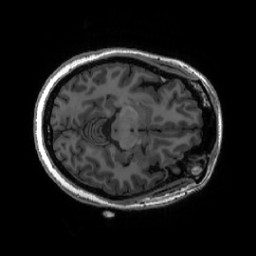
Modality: T1w
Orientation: axial
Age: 35
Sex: female
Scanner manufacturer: ge
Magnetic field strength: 3 T
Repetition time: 0.007348 s
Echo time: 0.003036 s